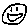
Label: smiley face